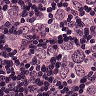
Metastatic tissue present: yes